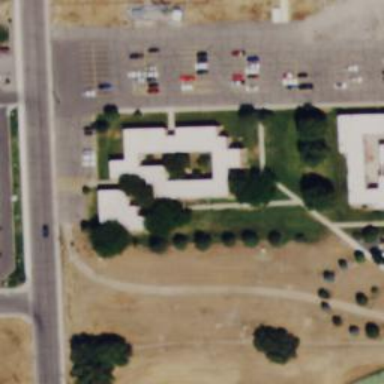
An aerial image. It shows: Dormitory building.